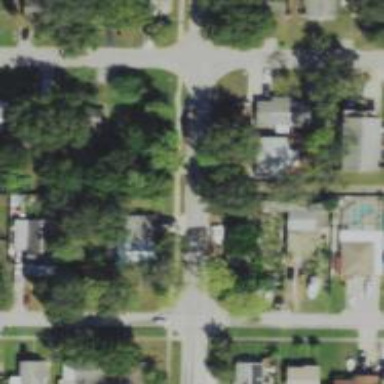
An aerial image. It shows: Alley classified as service road.